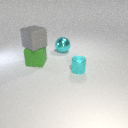
large green rubber cube to the left of small cyan metal cylinder